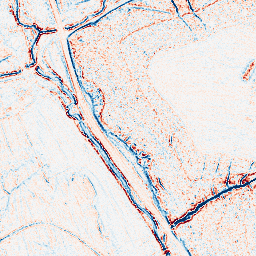
Category: edge_preserving
Decomposition family: bilateral
Decomposition parameters: d: 5
sigma_color: 50
sigma_space: 75
Upsampling method: cubic_mitchell
Upsampling parameters: scale: 2
Upsampling scale: 2